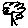
Label: tree